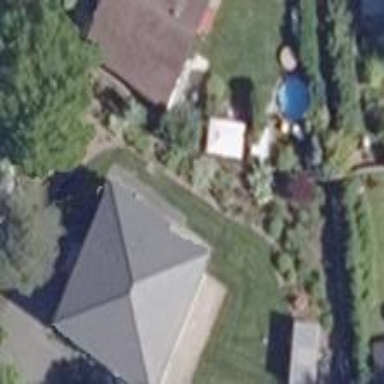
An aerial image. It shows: Building with pyramidal-shaped roof.